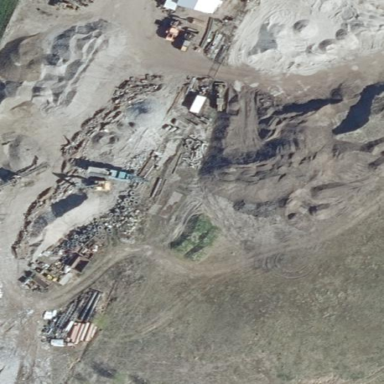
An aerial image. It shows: Quarry area.